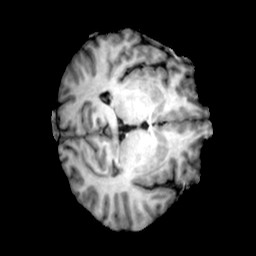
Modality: T1w
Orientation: axial
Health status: ill
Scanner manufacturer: siemens
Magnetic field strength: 3 T
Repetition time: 2 s
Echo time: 0.00303 s